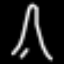
Label: The Eiffel Tower